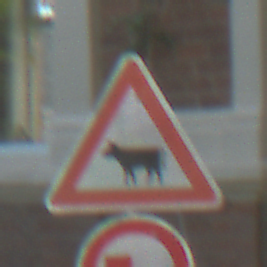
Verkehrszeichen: ViehtriebRechts
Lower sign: UeberholverbotKraftfahrzeuge
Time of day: Midday
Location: Outdoor (Suburban)
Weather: Clear
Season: NotSpecified
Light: Natural